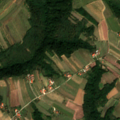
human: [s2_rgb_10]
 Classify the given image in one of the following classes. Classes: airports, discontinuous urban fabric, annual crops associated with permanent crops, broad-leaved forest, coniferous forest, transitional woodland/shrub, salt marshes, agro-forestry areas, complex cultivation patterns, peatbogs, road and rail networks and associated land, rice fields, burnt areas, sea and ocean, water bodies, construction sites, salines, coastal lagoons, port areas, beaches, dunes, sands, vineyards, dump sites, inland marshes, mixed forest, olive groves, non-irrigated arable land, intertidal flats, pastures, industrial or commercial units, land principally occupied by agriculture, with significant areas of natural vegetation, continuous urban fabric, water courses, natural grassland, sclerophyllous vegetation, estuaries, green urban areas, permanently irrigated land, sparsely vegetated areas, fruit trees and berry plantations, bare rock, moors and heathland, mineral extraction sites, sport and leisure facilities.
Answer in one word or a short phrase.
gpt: non-irrigated arable land, complex cultivation patterns, broad-leaved forest